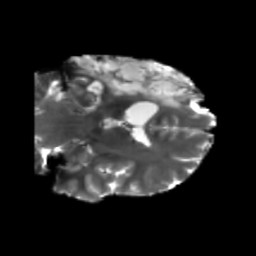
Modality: T2w
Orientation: coronal
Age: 27
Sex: female
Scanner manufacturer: siemens
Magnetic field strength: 3 T
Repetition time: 5.47 s
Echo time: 0.0854 s